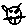
Label: cat